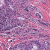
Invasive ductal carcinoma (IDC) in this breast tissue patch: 0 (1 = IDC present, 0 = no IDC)